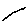
Label: moon